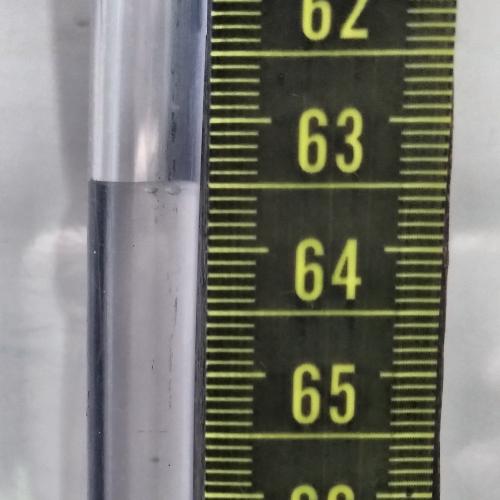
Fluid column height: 63.5 cm